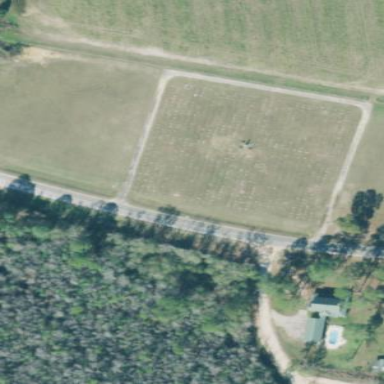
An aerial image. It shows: Cemetery.